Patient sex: M
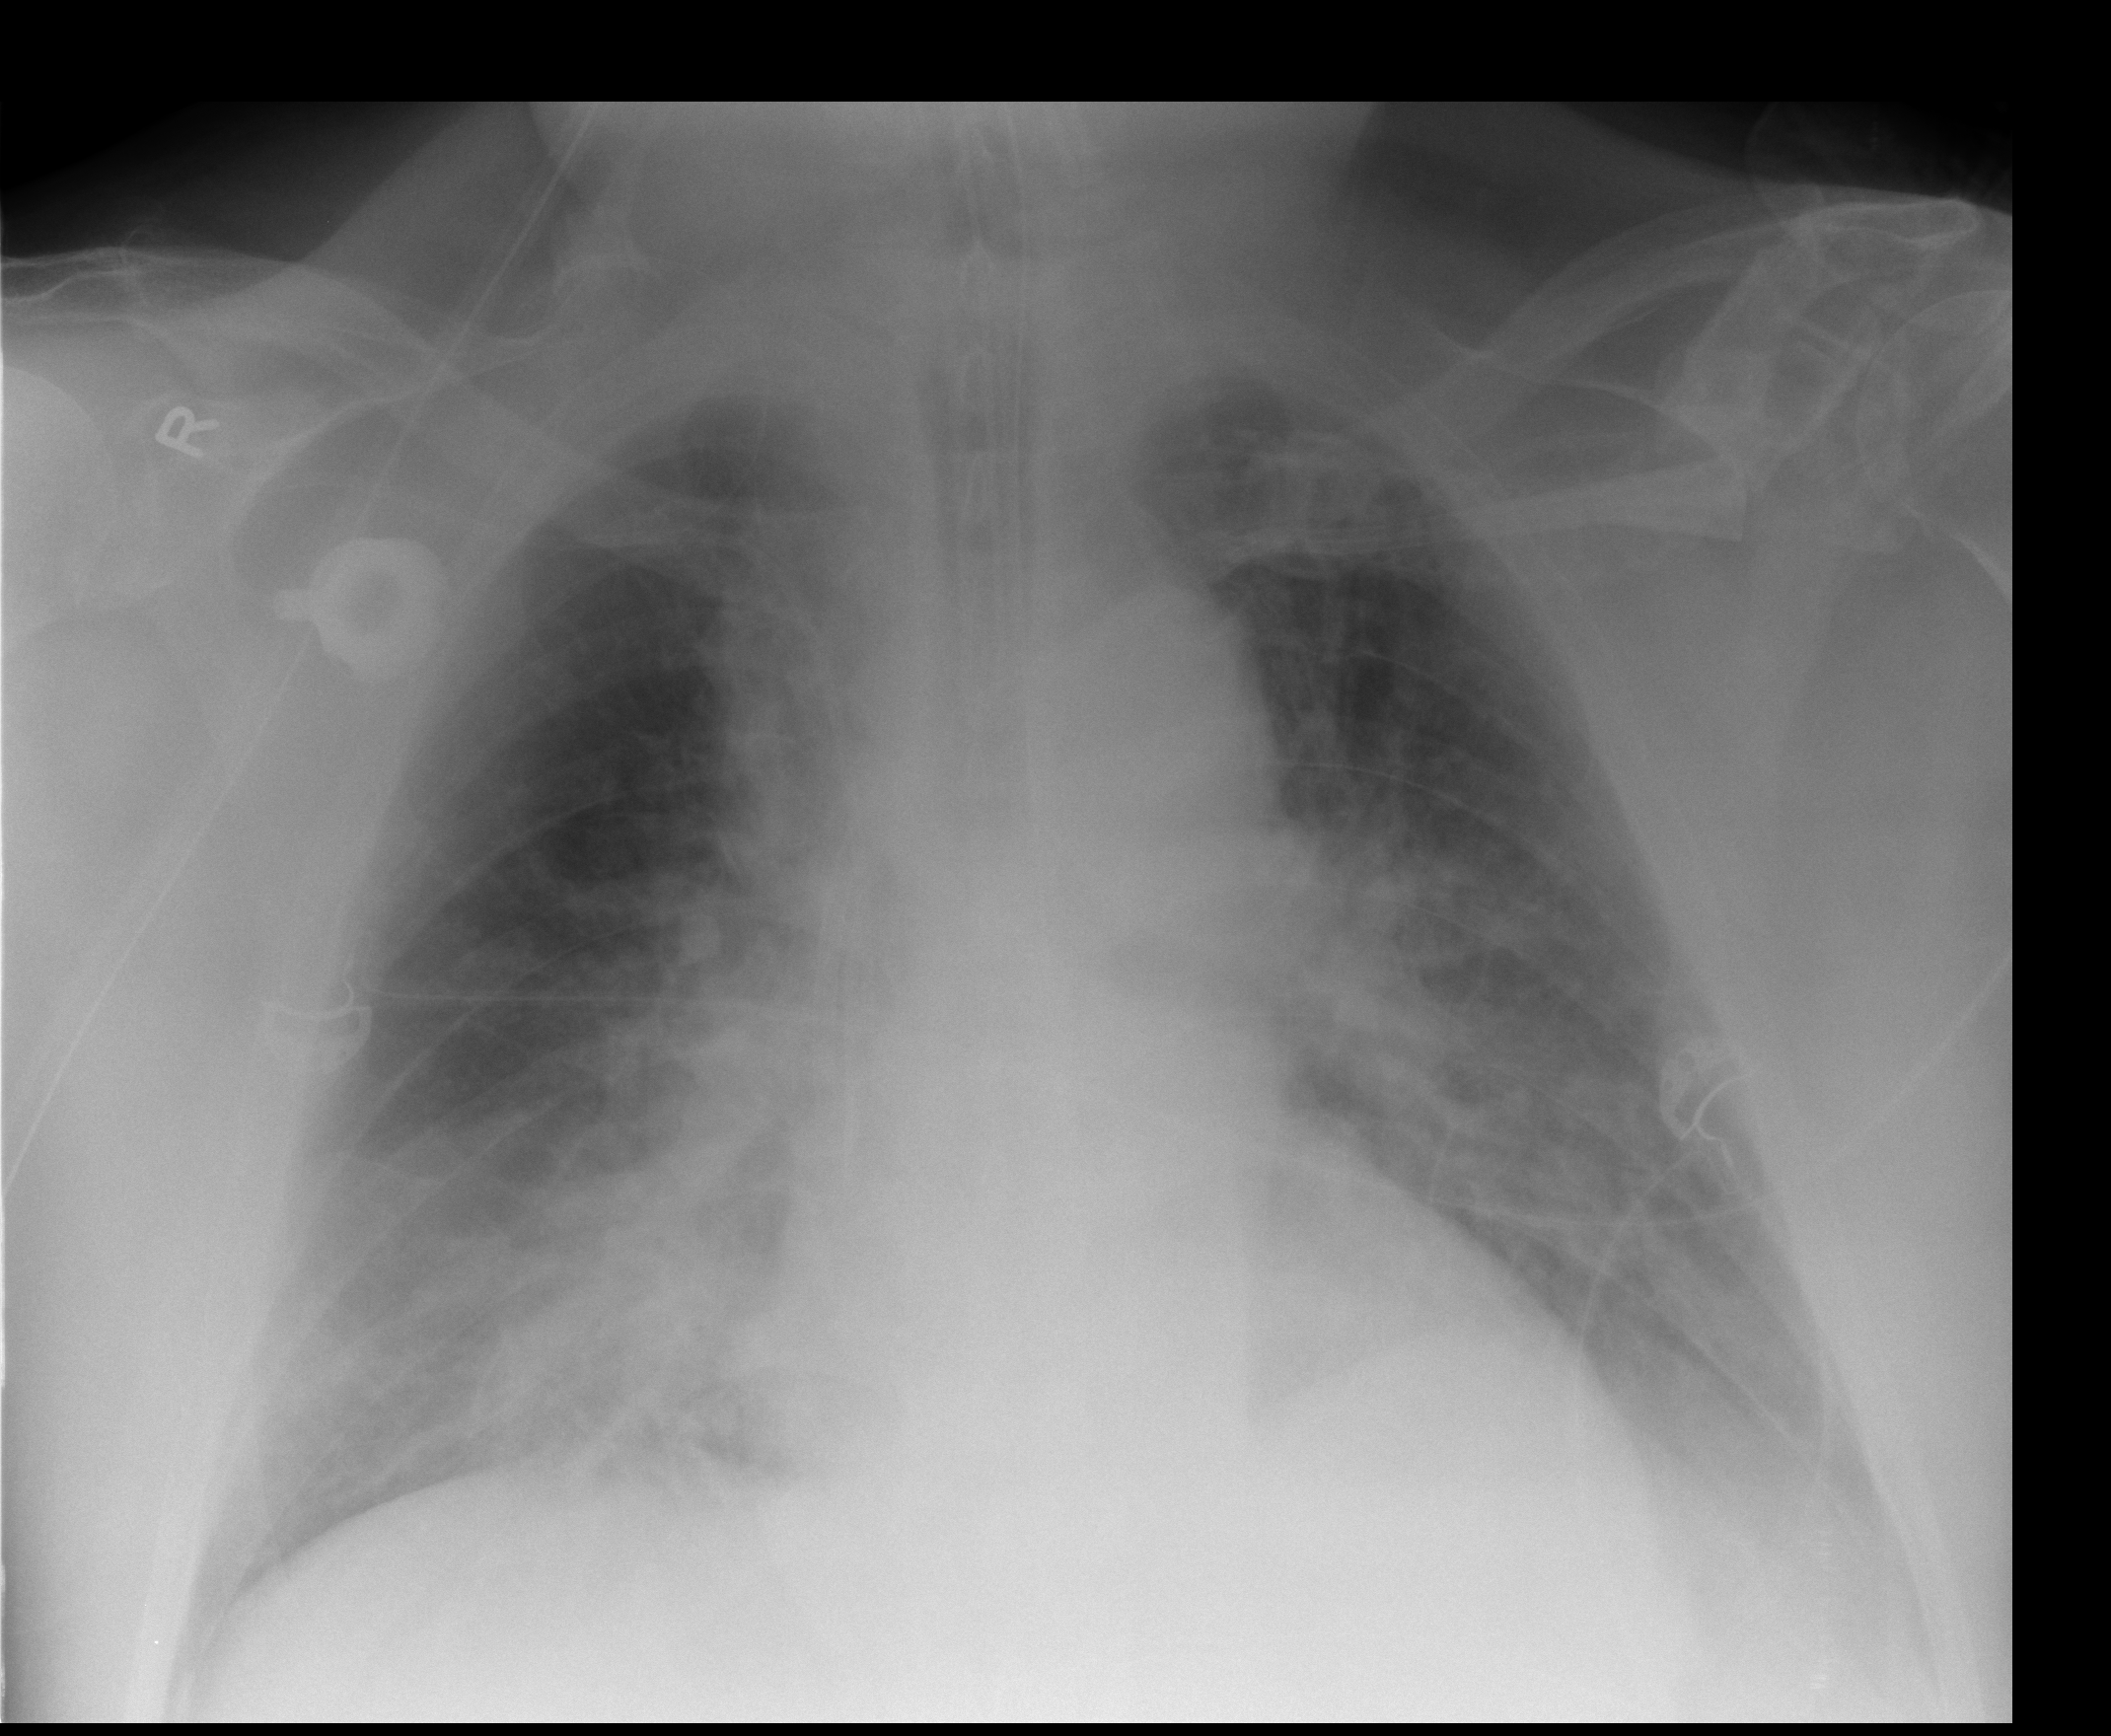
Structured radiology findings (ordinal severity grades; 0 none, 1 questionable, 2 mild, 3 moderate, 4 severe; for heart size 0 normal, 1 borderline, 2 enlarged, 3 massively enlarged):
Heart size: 1
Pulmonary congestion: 2
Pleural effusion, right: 0
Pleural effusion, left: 1
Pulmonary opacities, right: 2
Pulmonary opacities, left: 2
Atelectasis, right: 3
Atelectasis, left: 2